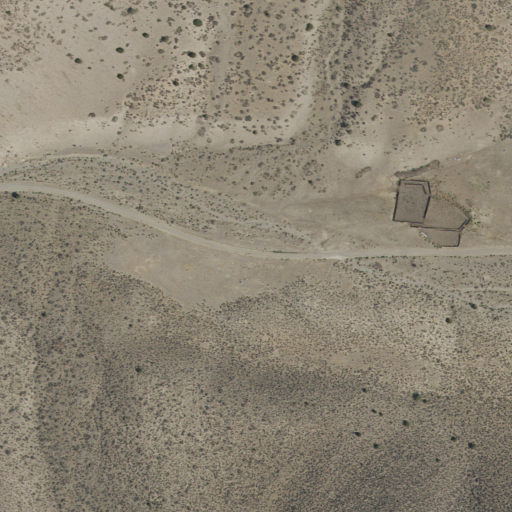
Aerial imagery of gap in Utah named Headlight Gap containing shrub and grassland